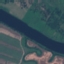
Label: River